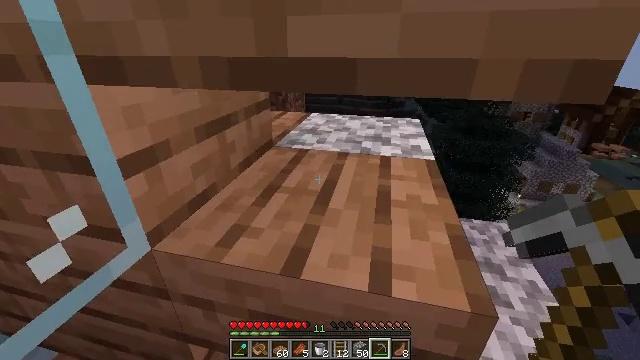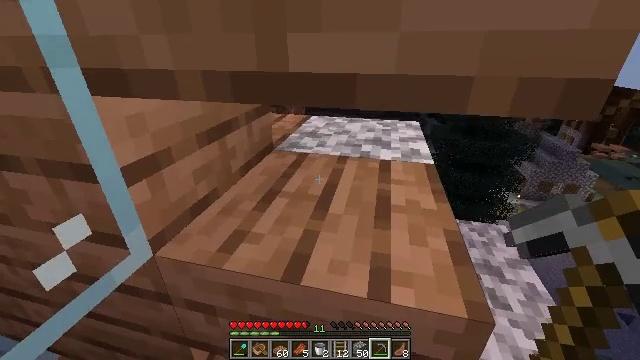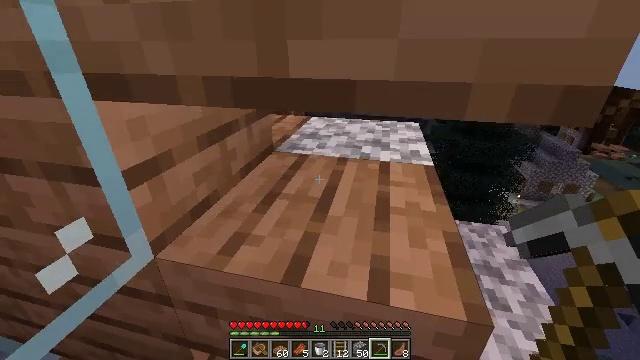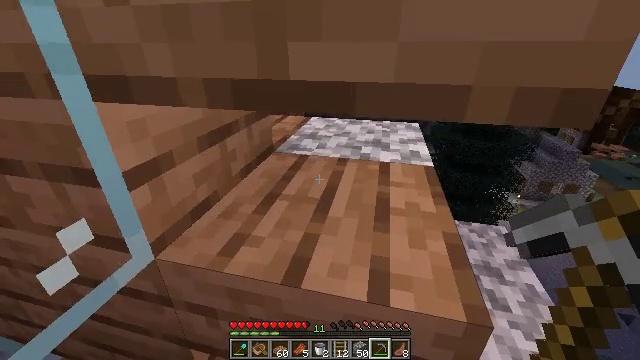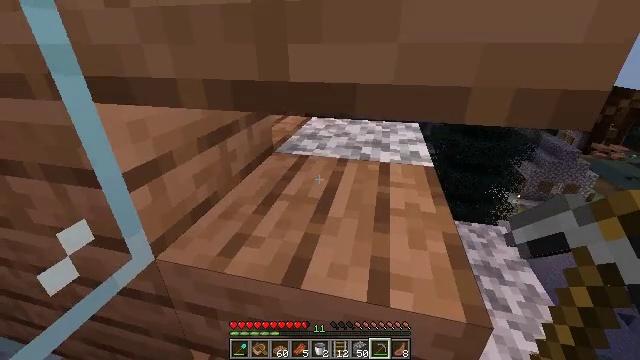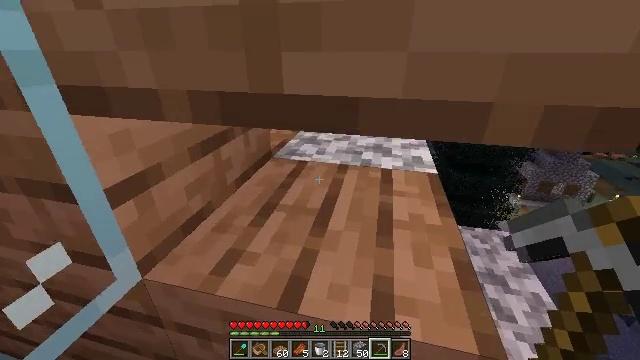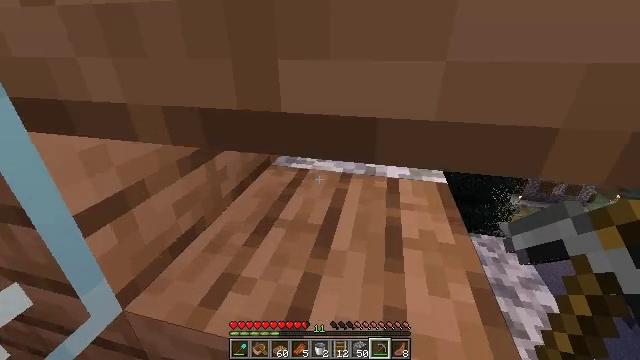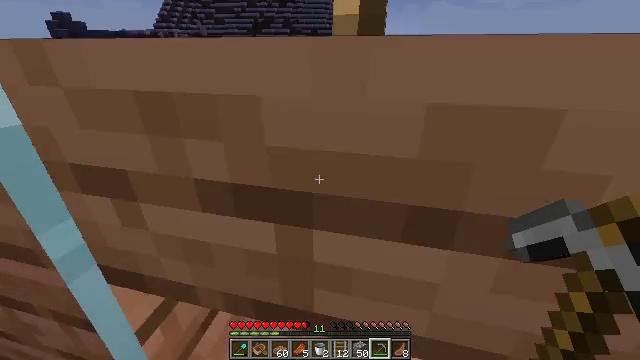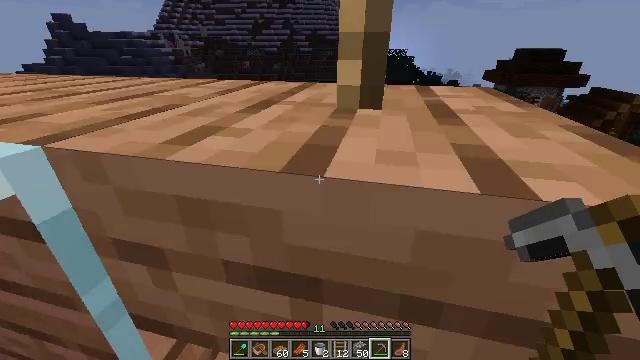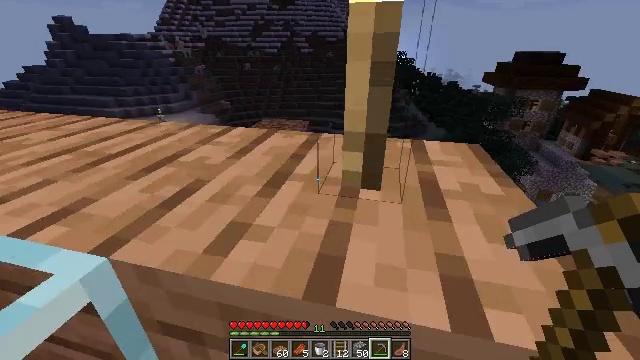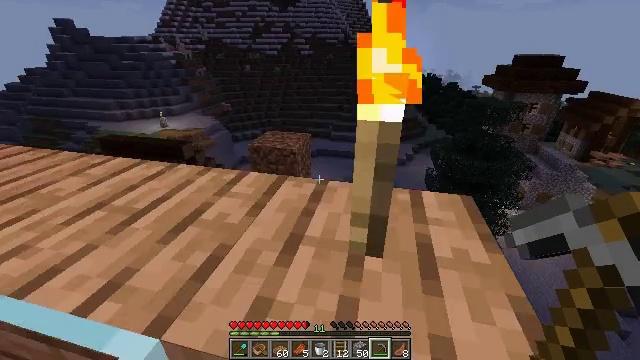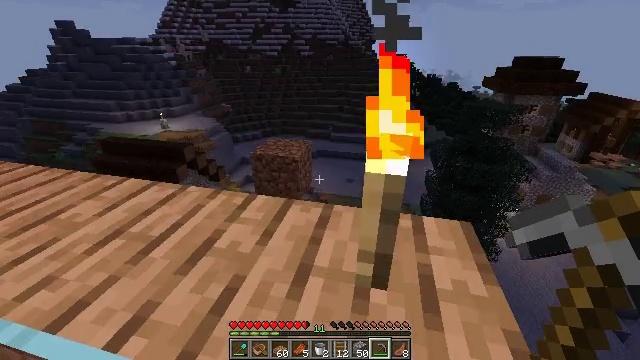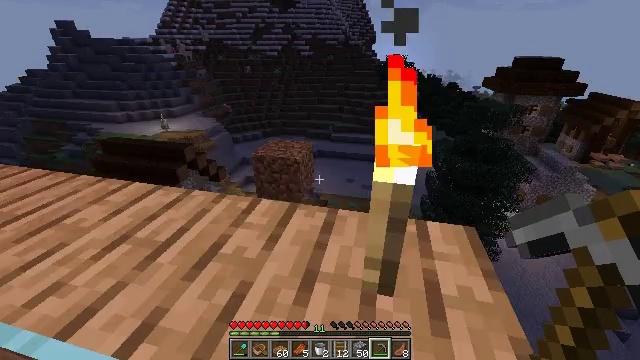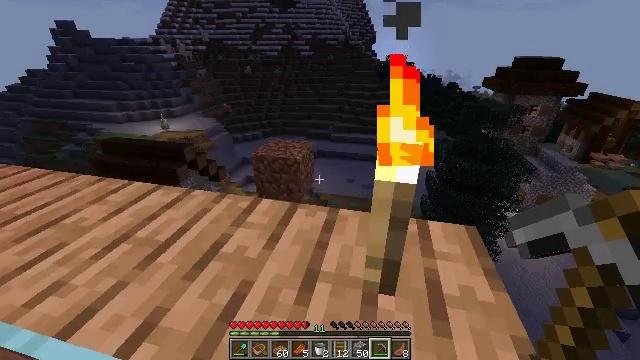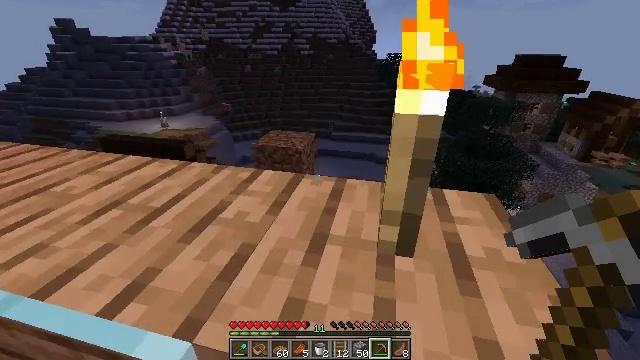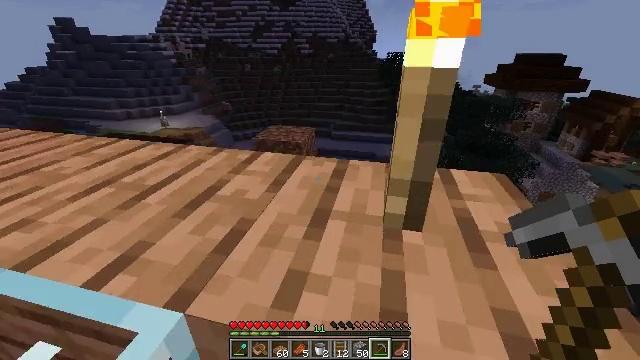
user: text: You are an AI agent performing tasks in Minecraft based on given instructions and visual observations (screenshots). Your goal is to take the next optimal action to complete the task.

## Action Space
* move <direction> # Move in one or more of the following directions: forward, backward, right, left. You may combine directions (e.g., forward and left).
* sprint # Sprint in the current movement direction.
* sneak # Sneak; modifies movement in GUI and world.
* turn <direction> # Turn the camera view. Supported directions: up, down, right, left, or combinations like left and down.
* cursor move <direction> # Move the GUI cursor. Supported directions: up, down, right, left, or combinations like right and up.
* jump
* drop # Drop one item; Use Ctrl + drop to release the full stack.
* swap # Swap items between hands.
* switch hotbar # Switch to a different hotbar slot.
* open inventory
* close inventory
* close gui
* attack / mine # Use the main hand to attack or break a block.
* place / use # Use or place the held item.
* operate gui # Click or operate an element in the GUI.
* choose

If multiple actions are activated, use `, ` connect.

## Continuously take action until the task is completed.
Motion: motion action
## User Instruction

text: Shatter the glass to collect it.
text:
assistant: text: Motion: no_op
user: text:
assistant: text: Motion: no_op
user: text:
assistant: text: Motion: no_op
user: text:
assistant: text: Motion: no_op
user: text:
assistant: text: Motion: move forward
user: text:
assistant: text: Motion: move forward
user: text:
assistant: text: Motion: move forward, jump
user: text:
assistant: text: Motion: move forward, jump
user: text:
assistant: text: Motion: move forward, jump
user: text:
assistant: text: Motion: no_op
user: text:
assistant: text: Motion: no_op
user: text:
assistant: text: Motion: no_op
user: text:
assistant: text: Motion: no_op
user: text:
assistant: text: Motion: no_op
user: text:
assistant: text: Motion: no_op
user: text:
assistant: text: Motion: no_op
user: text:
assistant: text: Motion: no_op
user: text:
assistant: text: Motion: turn right and down
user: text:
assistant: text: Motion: turn right and down
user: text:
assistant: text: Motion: turn right and down
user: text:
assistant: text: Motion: turn right and down
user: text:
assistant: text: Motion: no_op
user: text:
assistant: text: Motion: no_op
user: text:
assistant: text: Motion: no_op
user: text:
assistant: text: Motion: no_op
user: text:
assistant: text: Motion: no_op
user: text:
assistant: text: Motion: no_op
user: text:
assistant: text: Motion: no_op
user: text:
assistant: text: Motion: move forward, turn down
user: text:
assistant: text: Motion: move forward, turn left and down